Question: it is possible to set the Application-Icon in the Project Properties. If you do this the exe will have this icon instead of the default one. this icon is a win32-resource and can also be accessed like this:

i want to have special icons for filetypes which are used by my program. to associate an filetype-icon i can specify it in the registry ("MyProg.exe,1" in the "DefaultIcon" Key).
so to the assembly that i can use it for the filetype-association?
thank you very much
ps: it is a WPF-Application (.NET 4.0)
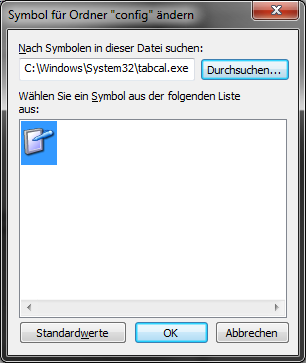
Answer: Windows doesn't know anything about managed resources, you need to add resources to your executable. In parapura's screenshot, you need to select the 'Resource file' radio button. That requires a .res file, a binary file that's created by running the Windows SDK rc.exe tool on a .rc file. The .rc file is a simple text file that contains resource statements, similar to this:
'''
1 ICON "mainicon.ico"
2 ICON "alternative1.ico"
3 ICON "alternative2.ico"
1 24 "app.manifest"
'''
Be sure to save this file into your project folder without utf-8 encoding, using Notepad is best. Create the required app.manifest file with Project + Add New Item, Application Manifest File. Add this .rc file to your project with Project + Add Existing Item. Double-click it and verify that you can see the icons and the manifest. Right-click the top node, Add Resource and click Version + New. Edit the version info, beware that it will no longer automatically match the attributes in AssemblyInfo.cs
You can compile the .rc file into a .res file with the Visual Studio Command prompt:
'''
rc /r something.rc
'''
Which produces the .res file you can use in the project property tab. Doing this is a pre-build event is advisable but a bit hard to get right. The number of ways this can go wrong are numerous, good luck.